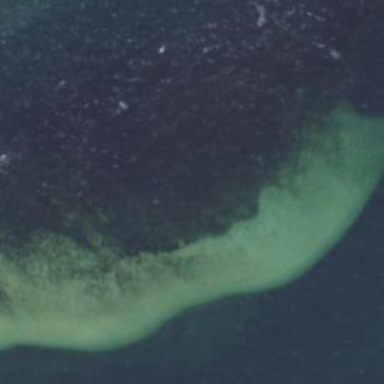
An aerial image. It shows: Beautiful reef in its natural habitat.